Current action and preconditions to check: trajectory_clear

Your task: For each precondition in the list above, predict whether it will hold at this action.

Consider the current scene as observed from the mobile robot's camera, and analyze the predicted future states of all dynamic agents (e.g., people, animals, vehicles, or any moving entities) within the NEXT SECOND.

IMPORTANT: Only answer "very likely" if you are absolutely certain—based on strong, clear evidence—that a dynamic agent will violate the precondition in the predicted future state. Do NOT answer "very likely" for unlikely, ambiguous, or low-probability risks.

Ask yourself for each precondition: Is there a high probability, with clear and convincing evidence, that the predicted future states of any dynamic agent will interfere with the predicted future state of the currently executing action within the NEXT SECOND, causing that precondition to fail?

Assess the risk level based on these predictions. Use "likely" or "very likely" if motions create a clear risk of interference.

Use "neutral" or "improbable" if agents are nearby but their predicted paths are clearly diverging or non-conflicting.

Failure Risk Categories: "very improbable", "improbable", "neutral", "likely", "very likely"

Answer Format: Output ONLY the probability_of_failure value from these categories: "very improbable", "improbable", "neutral", "likely", "very likely"

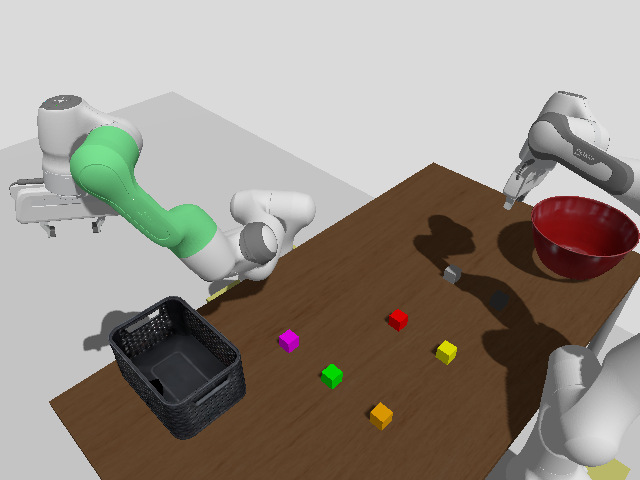

Answer: very improbable